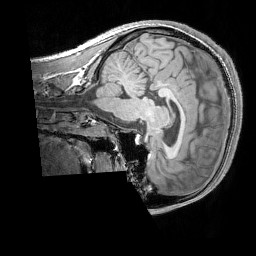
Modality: T1w
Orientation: sagittal